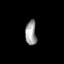
Tissue: skin
Cell type: Epithelial cells
Senescence score: 0.2574
Nuclear area (px): 269
Mean DAPI intensity: 155.219